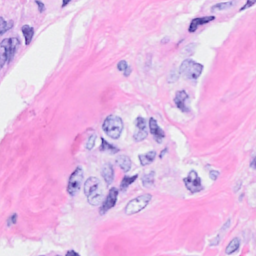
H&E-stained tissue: Breast